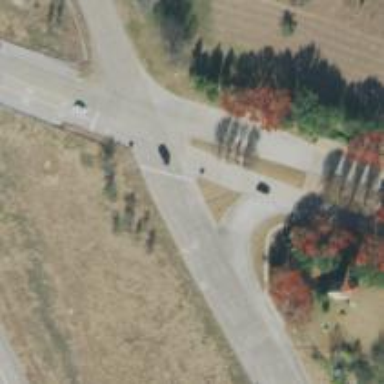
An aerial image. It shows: Secondary road with frontage access.